Question: I have implemented tabs using the actionbar, inside of a fragment, called TabHostFragment
'''
public class TabHostFragment extends Fragment {
public TabHostFragment() {
}
@Override
public void onCreate(Bundle savedInstanceState) {
super.onCreate(savedInstanceState);
if(savedInstanceState == null){
}
}
@Override
public View onCreateView(LayoutInflater inflater, ViewGroup container, Bundle savedInstanceState) {
View rootView = inflater.inflate(R.layout.fragment_tab_host, null, false);
ViewPager mViewPager = (ViewPager) rootView.findViewById(R.id.pager);
ActionBar actionbar = this.getActivity().getActionBar();
actionbar.setNavigationMode(ActionBar.NAVIGATION_MODE_TABS);
actionbar.setDisplayOptions(0, ActionBar.DISPLAY_SHOW_TITLE);
TabsAdapter mTabsAdapter = new TabsAdapter(this, mViewPager);
mTabsAdapter.addTab(actionbar.newTab().setText("Summoner"),
SummonerFragment.class, null);
mTabsAdapter.addTab(actionbar.newTab().setText("Games"),
GameHistoryListFragment.class, null);
mTabsAdapter.addTab(actionbar.newTab().setText("League"),
LeagueFragment.class, null);
mTabsAdapter.addTab(actionbar.newTab().setText("Masteries"),
MasteriesFragment.class, null);
mTabsAdapter.addTab(actionbar.newTab().setText("Runes"),
RunesFragment.class, null);
return rootView;
}
'''
}'
The TabsAdapter class is here
'''
public class TabsAdapter extends FragmentPagerAdapter implements ActionBar.TabListener, ViewPager.OnPageChangeListener {
private final Context mContext;
private final ActionBar mActionBar;
private final ViewPager mViewPager;
private final ArrayList<TabInfo> mTabs = new ArrayList<TabInfo>();
static final class TabInfo {
private final Class<?> clss;
private final Bundle args;
TabInfo(Class<?> _class, Bundle _args) {
clss = _class;
args = _args;
}
}
public TabsAdapter(Fragment frag, ViewPager pager) {
super(frag.getChildFragmentManager());
frag.getChildFragmentManager();
mContext = frag.getActivity();
mActionBar = frag.getActivity().getActionBar();
mViewPager = pager;
mViewPager.setAdapter(this);
mViewPager.setOnPageChangeListener(this);
}
public void addTab(ActionBar.Tab tab, Class<?> clss, Bundle args) {
TabInfo info = new TabInfo(clss, args);
tab.setTag(info);
tab.setTabListener(this);
mTabs.add(info);
mActionBar.addTab(tab);
notifyDataSetChanged();
}
@Override
public int getCount() {
return mTabs.size();
}
@Override
public Fragment getItem(int position) {
TabInfo info = mTabs.get(position);
return Fragment.instantiate(mContext, info.clss.getName(), info.args);
}
@Override
public void onPageScrolled(int position, float positionOffset, int positionOffsetPixels) {
}
@Override
public void onPageSelected(int position) {
mActionBar.setSelectedNavigationItem(position);
}
@Override
public void onPageScrollStateChanged(int state) {
}
@Override
public void onTabSelected(Tab tab, FragmentTransaction ft) {
mViewPager.setCurrentItem(tab.getPosition());
}
@Override
public void onTabUnselected(Tab tab, FragmentTransaction ft) {
}
@Override
public void onTabReselected(Tab tab, FragmentTransaction ft) {
}
'''
}
The main activity holds a NavigationDrawer, which loads TabHostFragment into the activity
'''
if(position == 1){
fragment = new TabHostFragment();
FragmentManager fragmentManager = this.getSupportFragmentManager();
if(!fragmentManager.findFragmentById(R.id.list_container).getClass().equals(TabHostFragment.class)){
fragmentManager.beginTransaction().replace(R.id.list_container, fragment).addToBackStack(null).commit();
if(mTwoPane){
FrameLayout fl = (FrameLayout) findViewById(R.id.detail_container);
fl.removeAllViews();
findViewById(R.id.detail_container).setVisibility(View.GONE);
}
}
}
'''
When leaving this fragment and coming back, i.e. selecting something else in the navigation drawer, and then either pressing back or selecting the TabHostFragment in the drawer, the tab titles get duplicated. Can't post pictures yet so
I'm not sure why this is happening, and couldn't find a similar issue anywhere on stackoverflow.
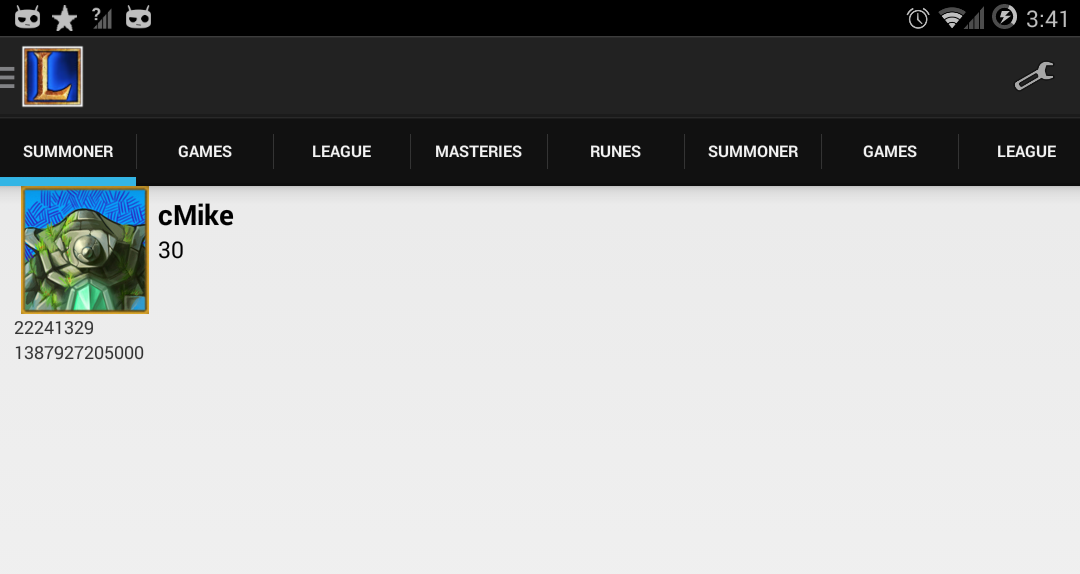
Answer: It seems that the tabs are not getting cleared from the ActionBar when you've re-entered your particular view.
Try using 'mActionBar.RemoveAllTabs()' before adding any more tabs. In the constructor of your TabsAdapter perhaps.